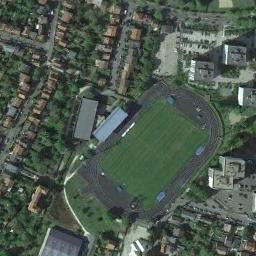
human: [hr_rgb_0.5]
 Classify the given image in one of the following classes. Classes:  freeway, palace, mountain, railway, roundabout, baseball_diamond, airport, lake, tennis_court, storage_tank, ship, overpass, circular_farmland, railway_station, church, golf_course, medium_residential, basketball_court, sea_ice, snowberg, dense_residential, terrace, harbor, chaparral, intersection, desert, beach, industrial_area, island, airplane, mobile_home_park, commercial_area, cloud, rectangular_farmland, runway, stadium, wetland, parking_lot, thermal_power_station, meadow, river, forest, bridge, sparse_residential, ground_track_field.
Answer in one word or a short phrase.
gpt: ground_track_field